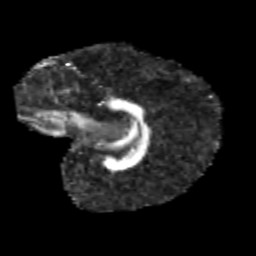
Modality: FA
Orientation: sagittal
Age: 10
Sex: male
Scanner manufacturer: siemens
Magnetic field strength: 3 T
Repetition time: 3.8 s
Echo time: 0.07 s